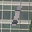
Label: 1